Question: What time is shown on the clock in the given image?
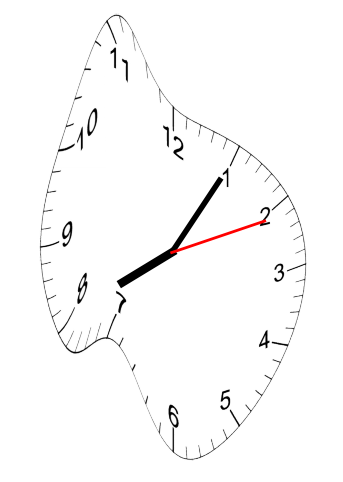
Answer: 08:05:11